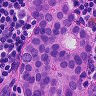
Metastatic tissue present: yes